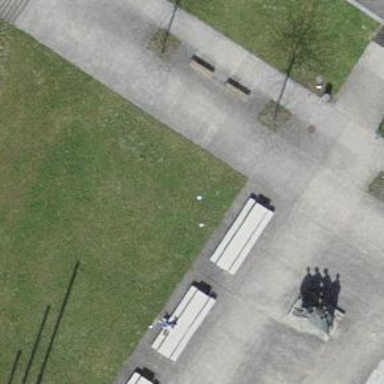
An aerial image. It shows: Outdoor seating area for leisure land.